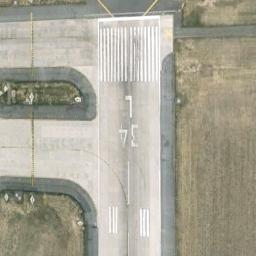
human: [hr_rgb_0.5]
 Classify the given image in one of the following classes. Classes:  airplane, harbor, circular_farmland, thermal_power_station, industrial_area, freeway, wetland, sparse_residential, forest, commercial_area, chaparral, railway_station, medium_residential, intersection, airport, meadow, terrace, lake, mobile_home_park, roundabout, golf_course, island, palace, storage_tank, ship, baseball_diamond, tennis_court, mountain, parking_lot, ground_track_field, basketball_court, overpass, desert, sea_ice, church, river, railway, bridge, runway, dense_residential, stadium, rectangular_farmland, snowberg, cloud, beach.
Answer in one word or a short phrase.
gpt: runway